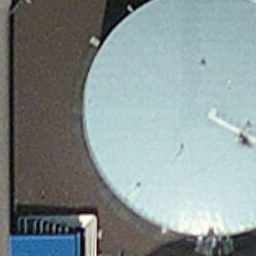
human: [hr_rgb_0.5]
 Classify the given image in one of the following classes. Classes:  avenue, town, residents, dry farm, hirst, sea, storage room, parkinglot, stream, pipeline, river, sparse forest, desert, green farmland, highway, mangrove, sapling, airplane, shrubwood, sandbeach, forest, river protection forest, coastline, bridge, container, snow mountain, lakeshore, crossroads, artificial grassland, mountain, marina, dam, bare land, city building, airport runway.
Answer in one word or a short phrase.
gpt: storage room